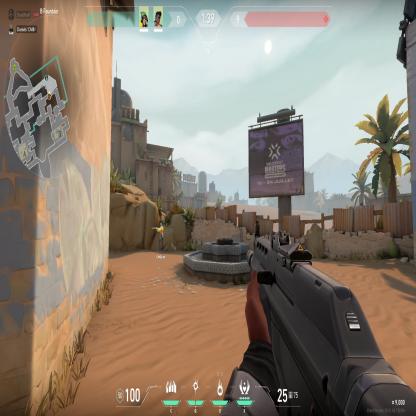
Label: teammate